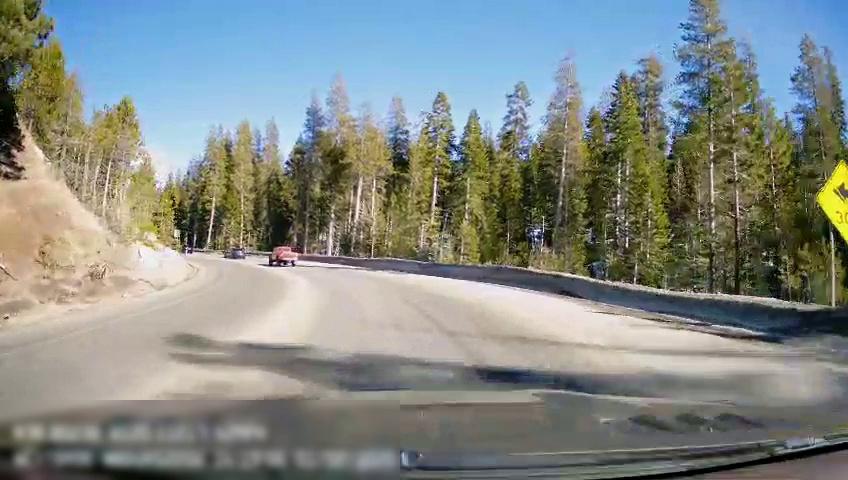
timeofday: Day
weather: Sunny
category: Drivable Space
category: Vehicles | Truck
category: Vehicles | Car
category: Vehicles | Car
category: Traffic | Signs